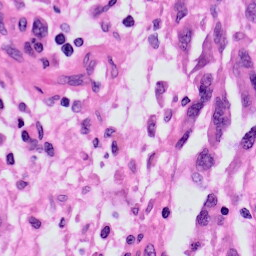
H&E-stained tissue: Skin